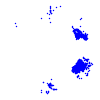
Particle: proton